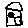
Label: house